Question: I'm working on a rather elaborate plot of some indoor and outdoor activities, and I'm kinda stuck. I want to add colorize the minutes spent indoor/outdoor by ('Xmin', 'Ymin', and 'Zmin') in the 'geom_segment' step of my plot (see below). It's currently colored by 'Zmin' (used a continuous variable, which is kinda off).
I've pasted all the code in case others want to build something like this, I was initially inspired by <URL>.
Any help would be appreciated, thanks!
'''
df <- data.frame(
date = seq(Sys.Date(), len= 156, by="4 day")[sample(156, 26)],
action = paste('Then', LETTERS[1:13], 'happed, which was not related to', LETTERS[14:26]),
IndoorOutdoor = rep(c(-1,1), 13),
Xmin = sample(90, 26, replace = T),
Ymin = sample(90, 26, replace = T),
Zmin = sample(90, 26, replace = T)
)
df$XYZmin <- rowSums(df[,c("Xmin", "Ymin", "Zmin")])*df$IndoorOutdoor
# install.packages("ggplot2", dependencies = TRUE)
require(ggplot2)
# step 1
plot <- ggplot(df,aes(x=date,y=0))
# step 2, this is where I want to add 'more' color
plot <- plot + geom_segment(aes(y=0,yend=XYZmin,xend=date, colour= Zmin))
# The text is added as follows
plot <- plot + geom_text(aes(y=XYZmin,label=paste(action, '
this happed on ', date)),size=2.5,hjust=-.01, vjust=-.01, angle = 35)
# points at the end of the line segments
plot <- plot + geom_point(aes(y=XYZmin))
# #raw a vertical line
plot <- plot + geom_hline(y=0,size=1,color='purple')
#drawing the actual arrow
# plot <- plot + geom_segment(x=2011.4,xend=2012.2,y=.2,yend=0,color='purple',size=1) + geom_segment(x=2011.4,xend=2012.2,y=-.2,yend=0,color='purple',size=1)
plot <- plot + theme(axis.text.y = element_blank()) + ylab('') + xlab('')
plot + labs(title = "Timeline for when what happened")
'''

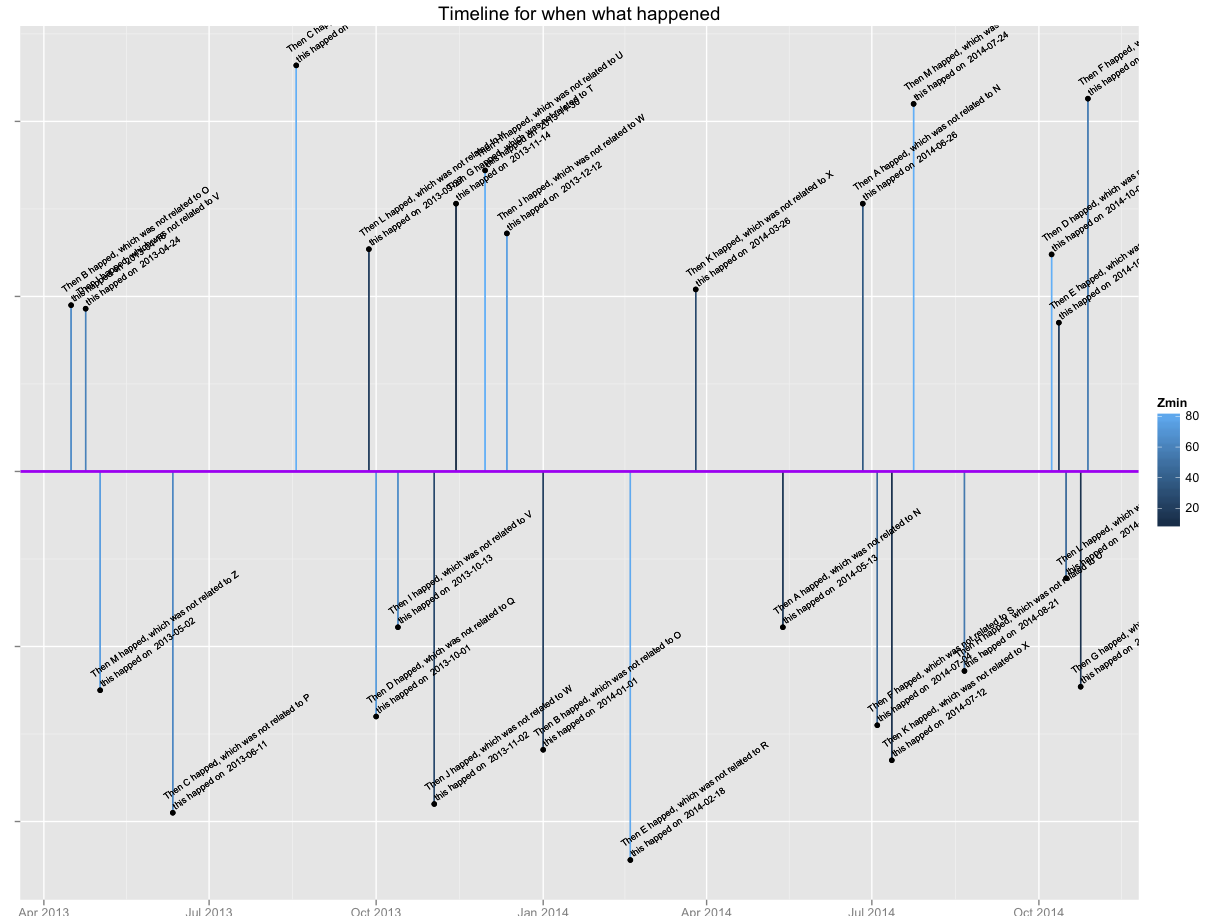
Answer: Here are two approaches. One constructs each line out of different 'geom_segment's (I think this is closer to what you were doing?) the other just uses 'geom_bar', which would be my preference (much more scaleable). I think there is an error when you build your 'data.frame' - you create 56 rows when you make 'IndoorOutdoor', which makes problems later. I've changed that below.
'''
set.seed(1234)
df <- data.frame(
date = seq(Sys.Date(), len= 156, by="4 day")[sample(156, 26)],
action = paste('Then', LETTERS[1:13], 'happed, which was not related to', LETTERS[14:26]),
IndoorOutdoor = rep(c(-1,1), 13), #Change so there are only 26 rows
Xmin = sample(90, 26, replace = T),
Ymin = sample(90, 26, replace = T),
Zmin = sample(90, 26, replace = T)
)
df$XYZmin <- rowSums(df[,c("Xmin", "Ymin", "Zmin")])*df$IndoorOutdoor
df[,8:10] <- df[,4:6]*df[,3] #Adding the sign to each X/Y/Z
names(df)[8:10] <- paste0(names(df)[4:6],"p") #to differentiate from your X/Y/Z
require(ggplot2)
'''
For the 'geom_bar' solution I then melt 'df' so that a single value can be plotted, and 'fill' mapped to the varialbe ('Xmin' etc)
'''
df.m <- melt(df[,c(1:3,7:10)], measure.vars=c("Xminp", "Yminp", "Zminp"))
plot.alt <- ggplot(df.m, aes(date, value, fill=variable)) +
geom_bar(position="stack", stat="identity", width=0.5) + #width is just to make it look like yours
#All of this is from your original plot
geom_text(aes(y=XYZmin,label=paste(action, '
this happed on ', date)),size=2.5,hjust=-.01, vjust=-.01, angle = 35) +
geom_point(aes(y=XYZmin), show_guide=FALSE) +
geom_hline(y=0,size=1,color='purple') +
theme(axis.text.y = element_blank()) + ylab('') + xlab('') +
labs(title = "Timeline for when what happened")
plot.alt
'''

Alternatively, here is a way to build it up using 'geom_segment':
'''
plot <- ggplot(df,aes(x=date)) +
#Three geom_segments
geom_segment(aes(y=0,yend=Xminp,xend=date), colour= "blue") +
geom_segment(aes(y=Xminp,yend=Xminp + Yminp,xend=date), colour= "red") +
geom_segment(aes(y=Xminp + Yminp,yend=Xminp + Yminp + Zminp,xend=date), colour= "green") +
#This is all from your plot
geom_text(aes(y=XYZmin,label=paste(action, '
this happed on ', date)),size=2.5,hjust=-.01, vjust=-.01, angle = 35) +
geom_point(aes(y=XYZmin)) +
geom_hline(y=0,size=1,color='purple') +
theme(axis.text.y = element_blank()) + ylab('') + xlab('') +
labs(title = "Timeline for when what happened")
plot
'''
Hope that makes sense... let me know if it's not what you were after.